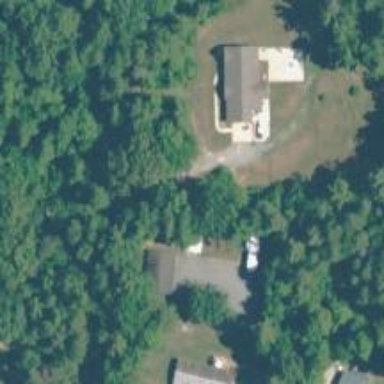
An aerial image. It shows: Driveway.